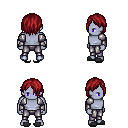
a pixel art fantasy rpg character, male body template, dark elf, purple skin, steel arm armor, metal pants, brunette bangs hairstyle, gray slippers, four views (front, back, left, right), 2x2 character sprite sheet, small pixel art, hard edges, no anti-aliasing